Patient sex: M
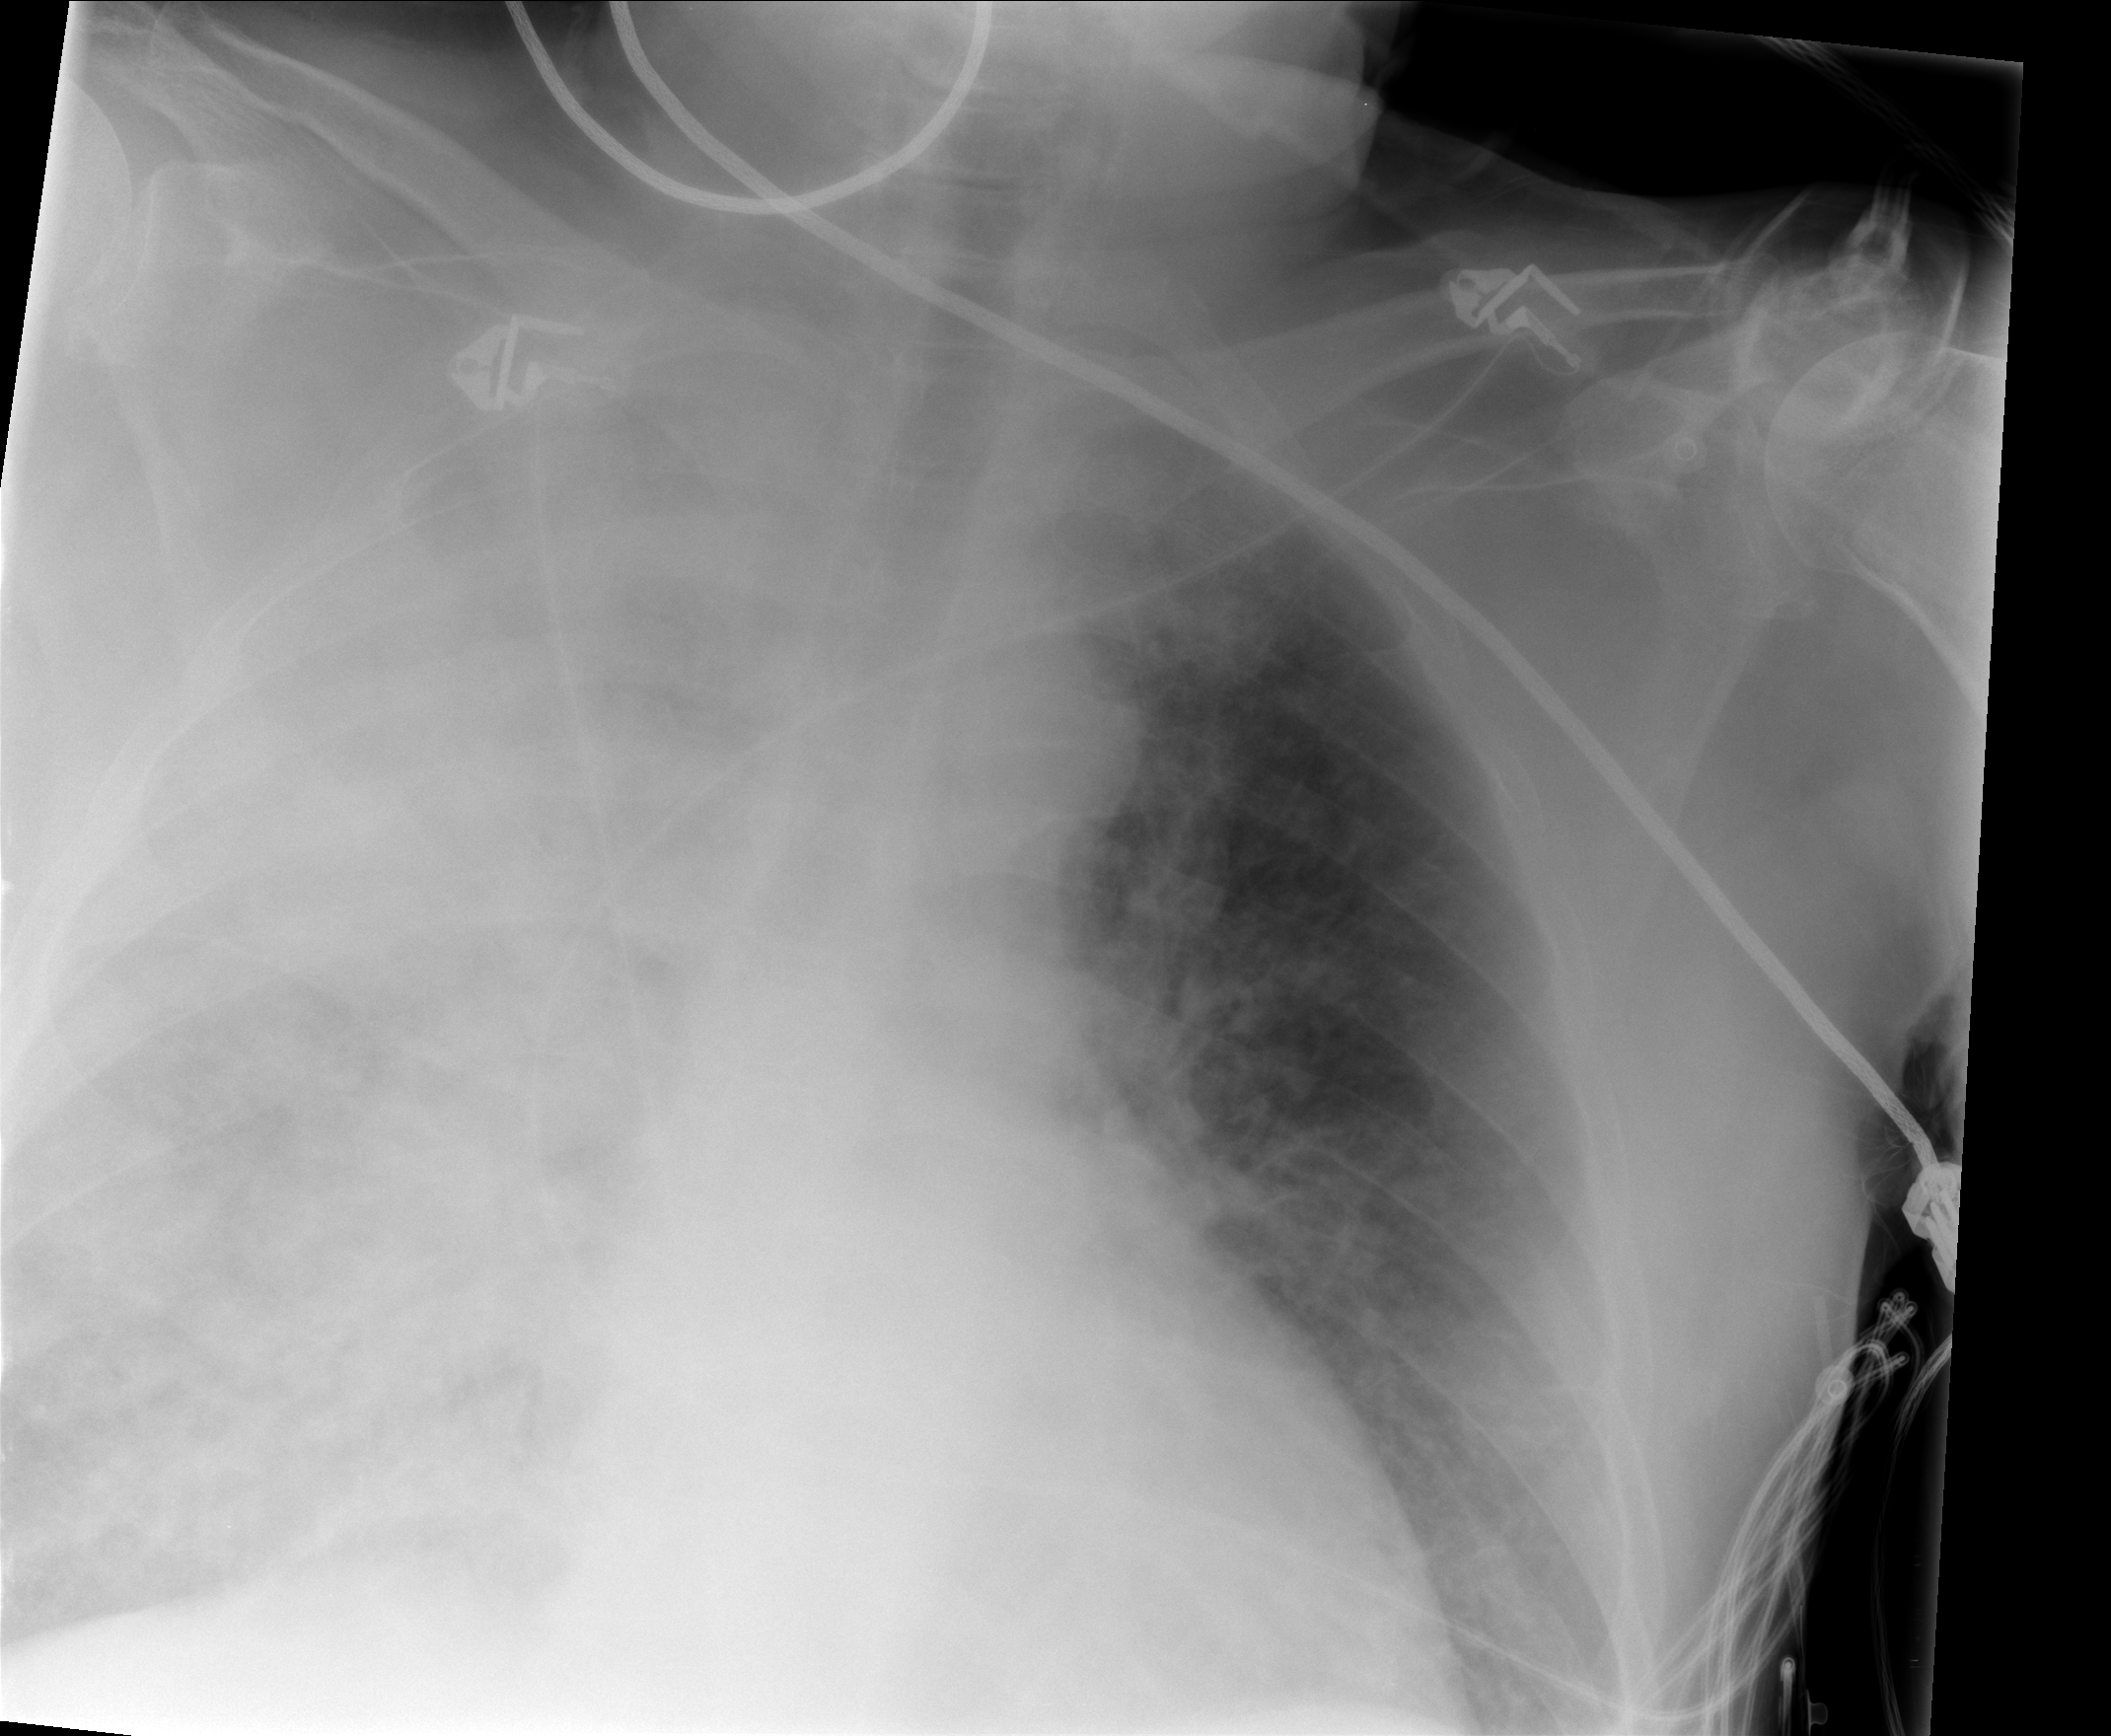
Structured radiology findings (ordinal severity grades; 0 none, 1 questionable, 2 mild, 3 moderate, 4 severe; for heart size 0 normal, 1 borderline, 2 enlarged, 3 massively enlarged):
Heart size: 0
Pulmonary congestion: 2
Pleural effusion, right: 3
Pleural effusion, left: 0
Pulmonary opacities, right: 2
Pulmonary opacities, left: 2
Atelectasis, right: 2
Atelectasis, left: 0